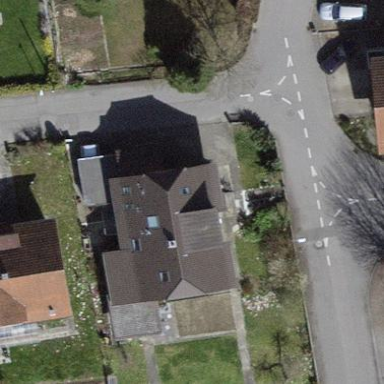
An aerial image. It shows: Residential building with half-hipped roof shape.